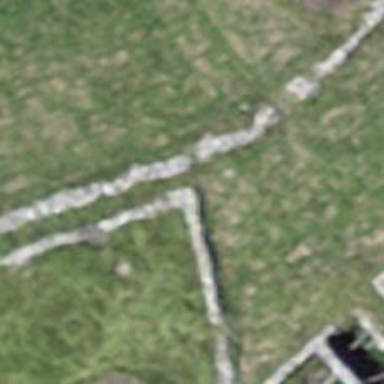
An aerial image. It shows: Wall made of dry stone.